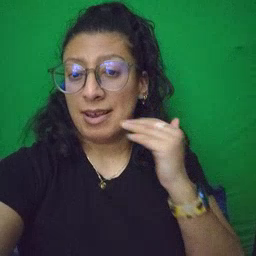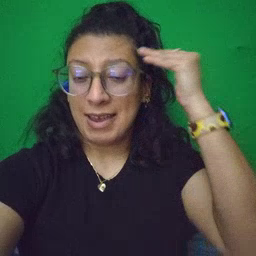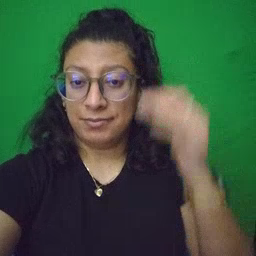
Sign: head